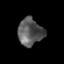
Tissue: prostate
Cell type: T cells
Senescence score: 0.3507
Nuclear area (px): 660
Mean DAPI intensity: 90.183